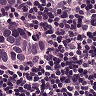
Metastatic tissue present: yes